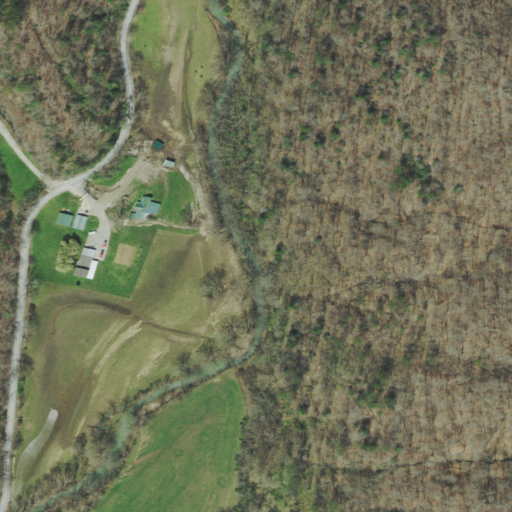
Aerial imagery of valley in Tennessee named Duff Hollow containing deciduous forest, pasture, open development, low intensity development, and mixed forest